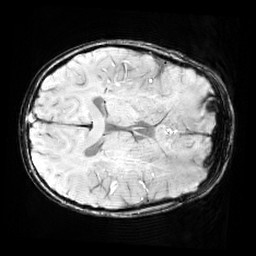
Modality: SWI
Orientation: axial
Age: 9
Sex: male
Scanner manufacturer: siemens
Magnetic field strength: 3 T
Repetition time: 0.027 s
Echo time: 0.02 s